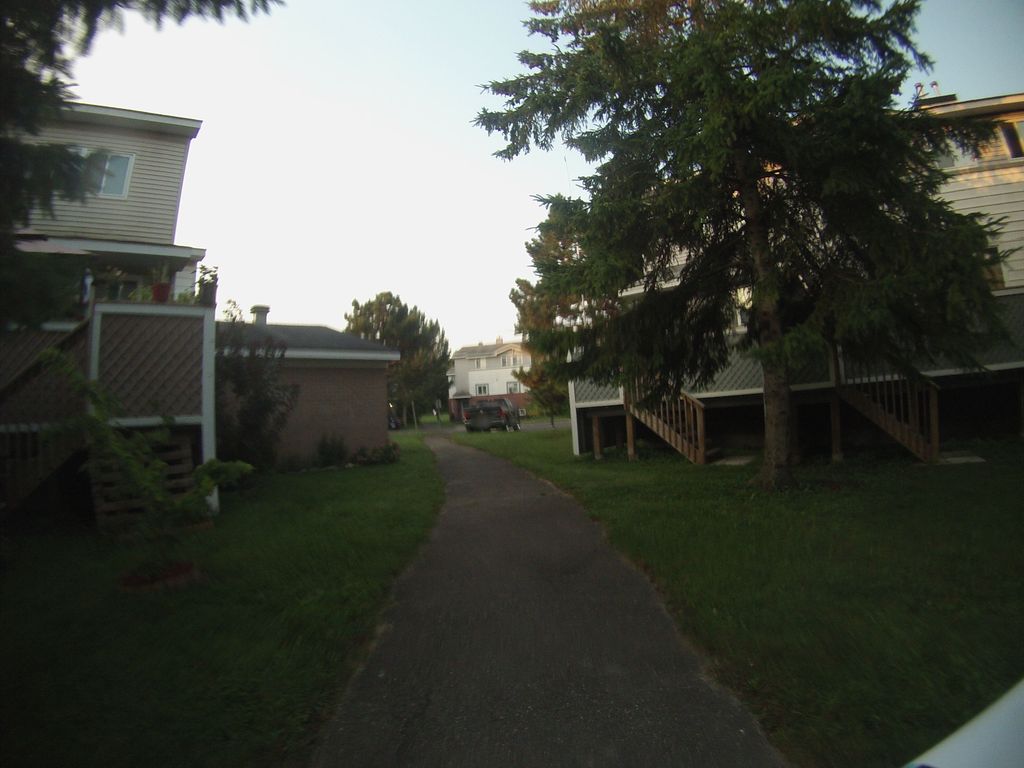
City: ottawa-gatineau